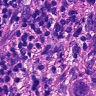
Metastatic tissue present: yes